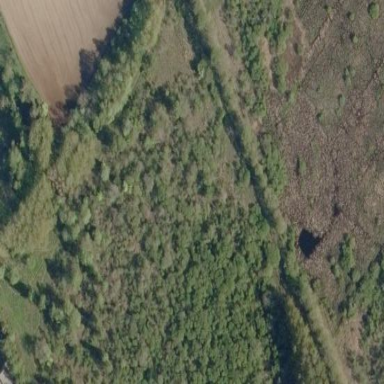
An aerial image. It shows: Marshy wetland area.